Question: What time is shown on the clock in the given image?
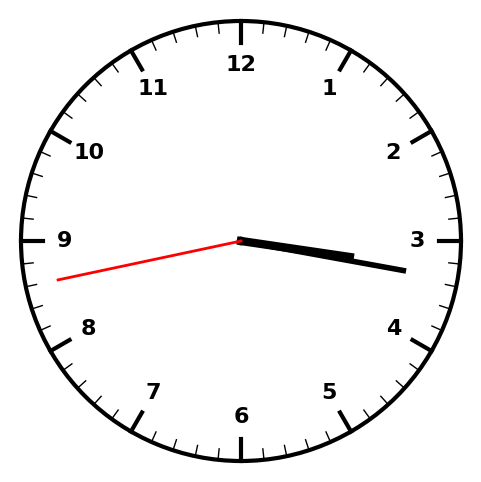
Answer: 03:16:43